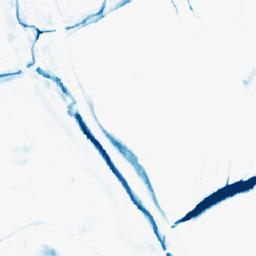
Category: morphological
Decomposition family: morphological_rect
Decomposition parameters: operation: closing
width: 5
height: 20
Upsampling method: nearest
Upsampling parameters: scale: 2
Upsampling scale: 2